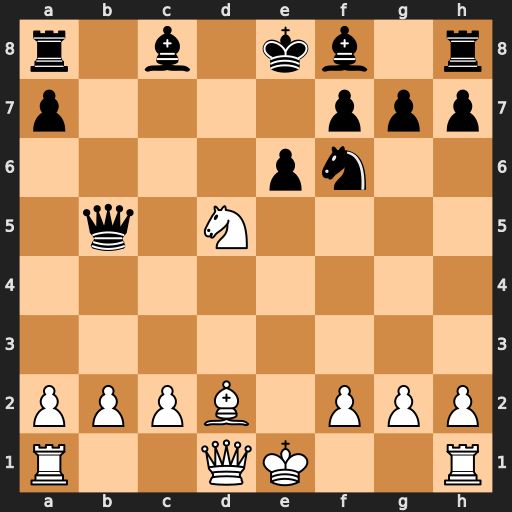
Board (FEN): r1b1kb1r/p4ppp/4pn2/1q1N4/8/8/PPPB1PPP/R2QK2R
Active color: w
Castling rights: KQkq
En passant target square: -
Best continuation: Nc7+ Ke7 Nxb5